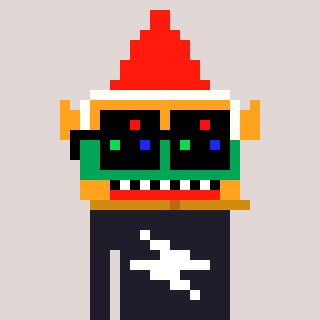
a pixel art character with square black sunglasses, a gnome-shaped head and a grayscale-colored body on a warm background